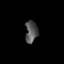
Tissue: prostate
Cell type: T cells
Senescence score: 0.3472
Nuclear area (px): 264
Mean DAPI intensity: 83.659